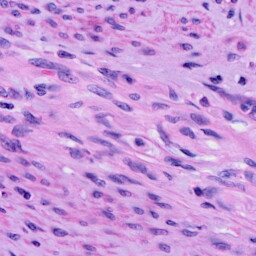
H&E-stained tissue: Cervix